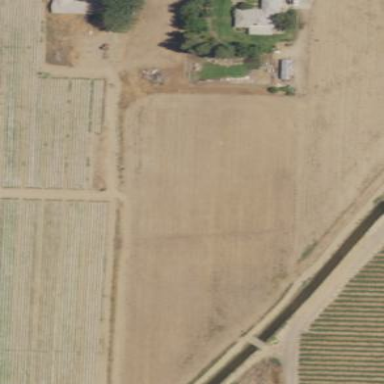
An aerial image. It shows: Vineyard.